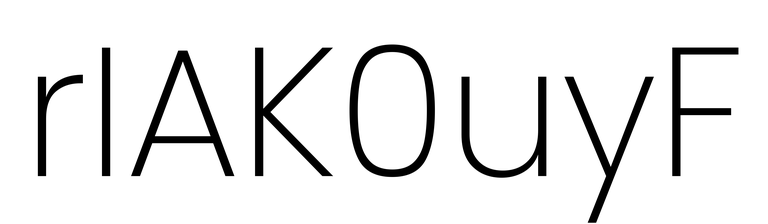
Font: Poppins-ExtraLight